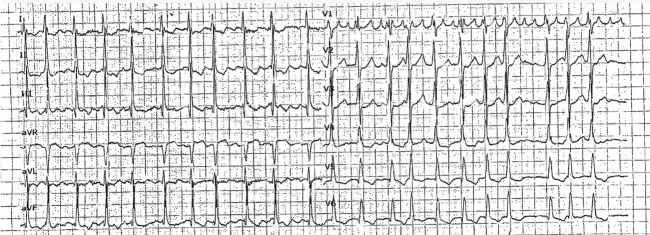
Electrocardiographic findings in Danon disease. (B) Electrocardiogram at atrial flutter in 2016.
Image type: electrography (ekg)